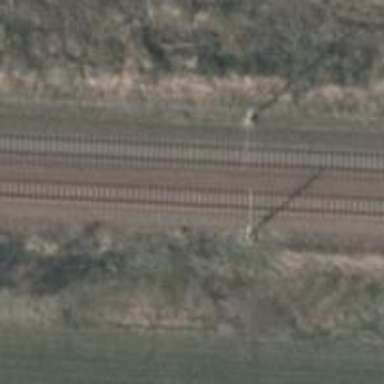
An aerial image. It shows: Railway milestone with catenary mast.